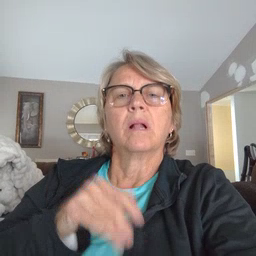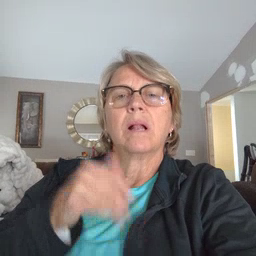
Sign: on